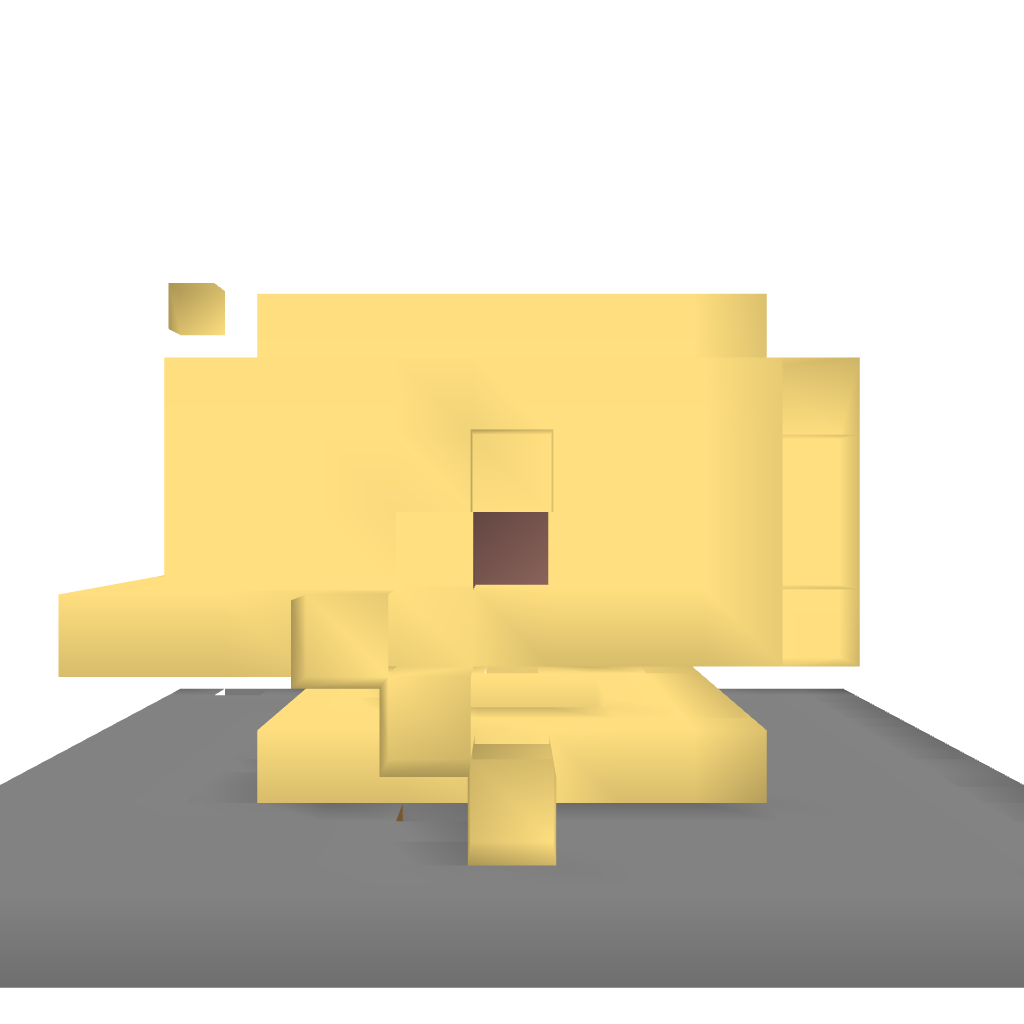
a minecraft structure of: Turn Table Room bad low quality